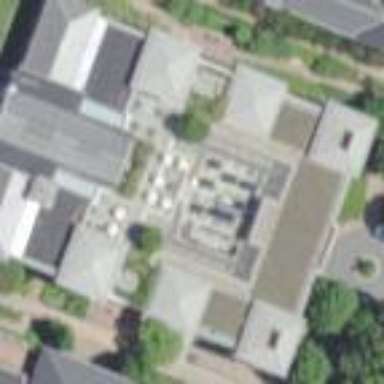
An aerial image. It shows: View of university building.